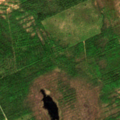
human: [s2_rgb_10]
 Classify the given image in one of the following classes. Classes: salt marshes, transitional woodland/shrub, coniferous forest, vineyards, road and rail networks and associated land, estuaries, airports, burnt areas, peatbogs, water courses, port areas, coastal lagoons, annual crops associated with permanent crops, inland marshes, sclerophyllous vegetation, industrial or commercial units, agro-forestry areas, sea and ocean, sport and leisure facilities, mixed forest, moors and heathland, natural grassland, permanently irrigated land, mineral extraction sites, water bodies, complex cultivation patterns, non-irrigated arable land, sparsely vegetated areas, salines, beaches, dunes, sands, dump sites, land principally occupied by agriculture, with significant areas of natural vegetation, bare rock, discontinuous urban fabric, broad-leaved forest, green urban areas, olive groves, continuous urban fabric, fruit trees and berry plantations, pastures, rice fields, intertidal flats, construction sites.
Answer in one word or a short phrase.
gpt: mixed forest, transitional woodland/shrub